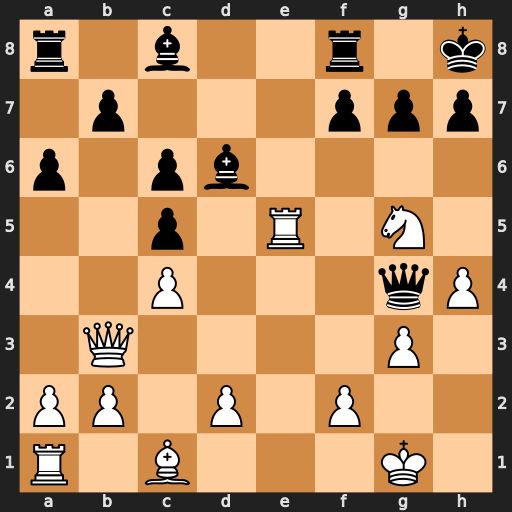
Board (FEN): r1b2r1k/1p3ppp/p1pb4/2p1R1N1/2P3qP/1Q4P1/PP1P1P2/R1B3K1
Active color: w
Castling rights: -
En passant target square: -
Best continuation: Qd3 Qh5 Qxd6